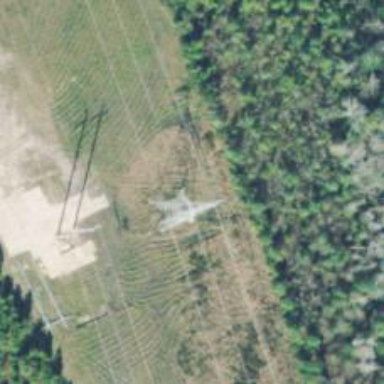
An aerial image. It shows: Lattice structure tower used for power distribution.